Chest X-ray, PA view. Patient: 60 years old, sex F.
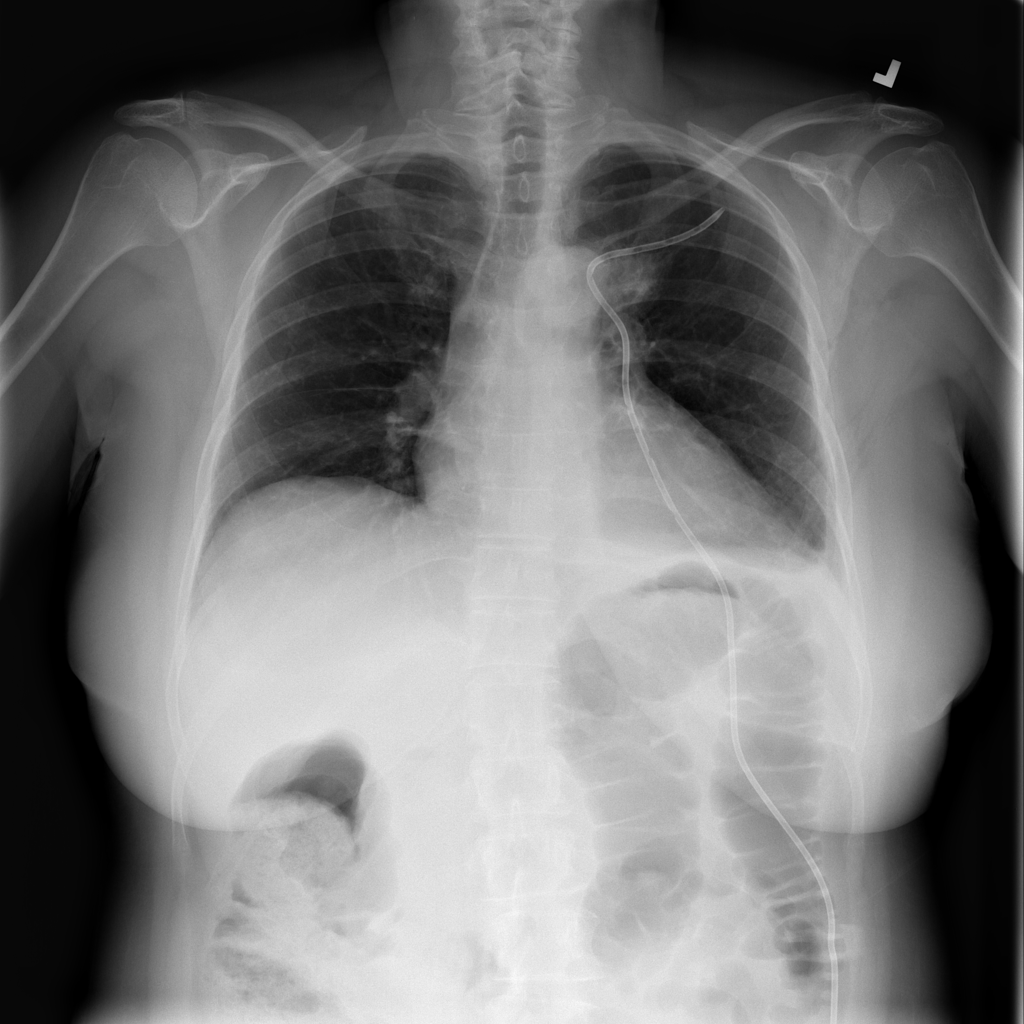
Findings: Pneumothorax